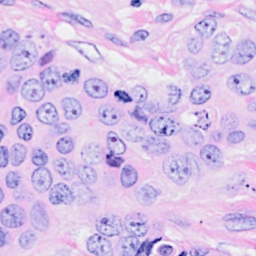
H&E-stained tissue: Breast